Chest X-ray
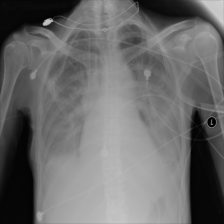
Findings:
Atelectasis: negative
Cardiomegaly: negative
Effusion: positive
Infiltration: positive
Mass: negative
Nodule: negative
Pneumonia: negative
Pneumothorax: negative
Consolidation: negative
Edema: positive
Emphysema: negative
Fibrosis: negative
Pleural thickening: negative
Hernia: negative